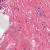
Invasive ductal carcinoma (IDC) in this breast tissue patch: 0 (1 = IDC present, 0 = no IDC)